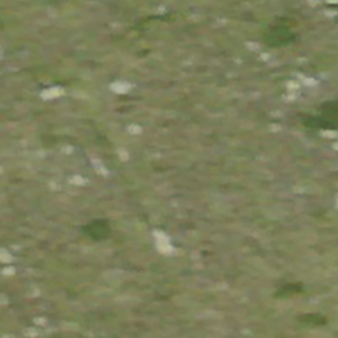
Label: other